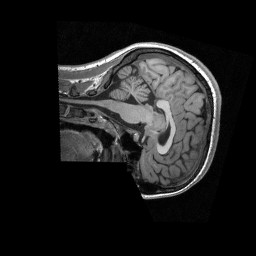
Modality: T1w
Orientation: sagittal
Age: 23
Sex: female
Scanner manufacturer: siemens
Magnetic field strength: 3 T
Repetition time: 2.3 s
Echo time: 0.00298 s